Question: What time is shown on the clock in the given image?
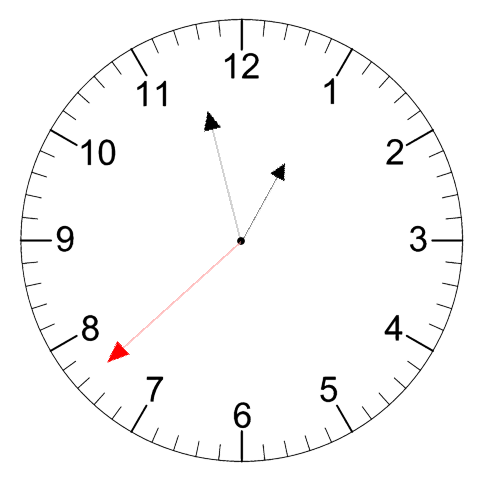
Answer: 12:57:38